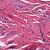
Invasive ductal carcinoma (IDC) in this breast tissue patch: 0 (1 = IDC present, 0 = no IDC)